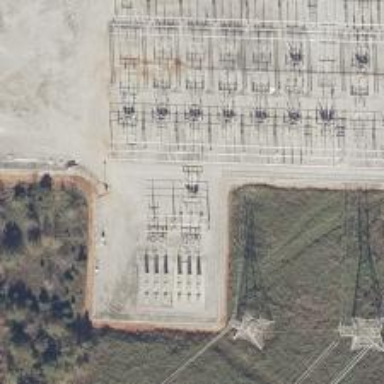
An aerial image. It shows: Switch for power supply.